Question: I'm using a 'unique_ptr' to pass a 'const wchar_t' pointer to a function. In the following I would like to give a short example:
'''
bool MyClass::foo(unique_ptr<const wchar_t> display_name) {
bool result = false;
....
// Do something
result = DoWork(display_name.get());
....
// I have to call release to prevent getting an error
display_name.release();
return result;
}
'''
Until now I thought I don't have to call the 'release()' method of a 'unique_ptr' before leaving the scope (return from function) because the content of the 'unique_ptr' will automatically be deleted if the 'unique_ptr' runs out of scope. But if don't call the 'release()' method I get the following error (VS 2010):

I think this error message occurs because the memory isn't correctly freed? What's the recommended approach dealing with 'unique_ptr', which is passed as an argument?
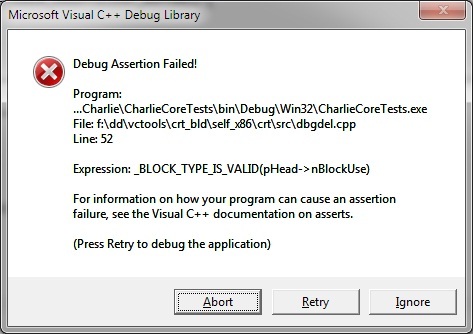
Answer: Based on your description and comment I believe this is more what you are looking for:
'''
bool MyClass::foo(const std::wstring& display_name)
{
bool result = false;
// Do something
result = DoWork(display_name.c_str());
return result;
}
'''
This string object is a STL container of 'wchar_t' that has various helpful methods. One of which is 'c_str()' which returns a c-style 'const wchar_t*' version of the string contents for backwards compatibility with older code. Your 'DoWork' function may be such a function that requires a c-style string so the above will work for you.
---
Now onto smart pointers 101:
In C++11 'std::unique_ptr' can be used to automatically destruct objects allocated on the heap freeing from the worries of exception unsafe code and manual memory management which can lead to memory leaks and other bad things. Say you had the following code:
'''
void LeakyFunction()
{
double* ptr = new double;
}
'''
Obviously that's a memory leak as once the scope of 'LeakyFunction' ends we've lost the pointer on the stack and no longer can delete what it was pointing to on the heap. So we write this:
'''
void LessLikelyLeakyFunction()
{
double* ptr = new double;
// do stuff
delete ptr; // clean up heap
}
'''
That's well and dandy unless you have an early return or throw an exception during the do stuff portion of code which puts you back to the same problem as before. So people started writing custom smart pointer classes which owned raw memory allocation by allocating on construction and deallocating on destruction. This concept has now become standard via things like 'std::unique_ptr' so we can do the following:
'''
void SmartFunction()
{
std::unique_ptr<double> ptr(new double);
// do stuff
} // unique_ptr is smart and calls delete for you
'''
In this way no matter when the scope of the function ends you don't have to worry things will be cleaned up properly. 'new'